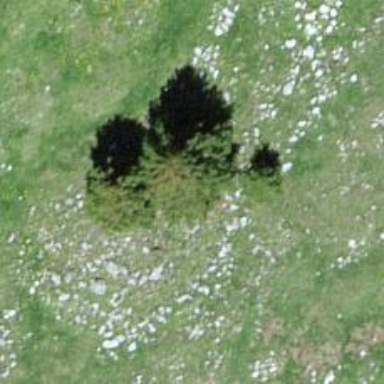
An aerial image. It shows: Needle-leaved tree in its natural environment.